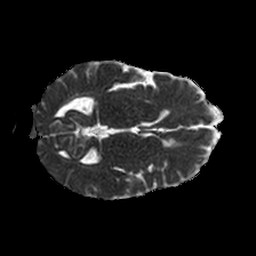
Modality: ADC
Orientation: axial
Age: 52
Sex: female
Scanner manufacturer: philips
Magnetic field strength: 1.5 T
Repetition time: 3.272 s
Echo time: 0.06922 s